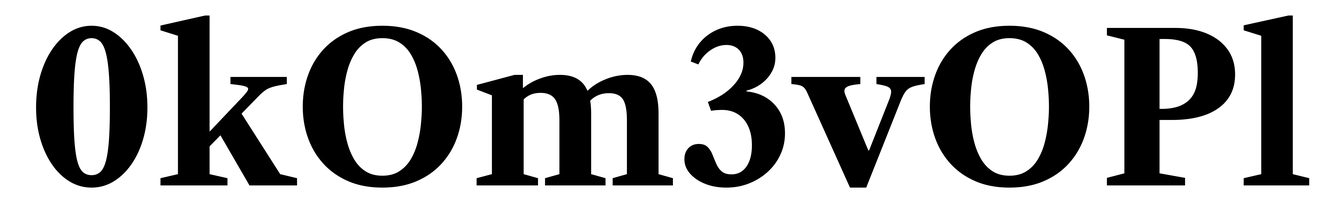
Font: LibreCaslonText_Bold